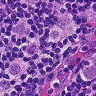
Metastatic tissue present: yes